Interaction volume radius: 10 \u00c5
Interaction volume height: 35 \u00c5
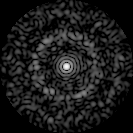
Disorder parameter: 0.8342